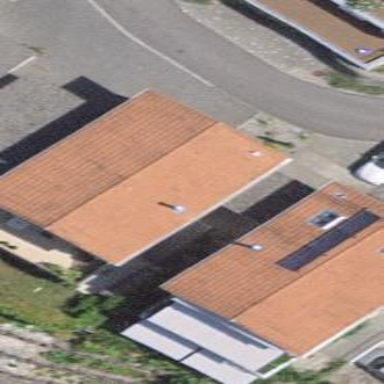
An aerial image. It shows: Solar power generator.